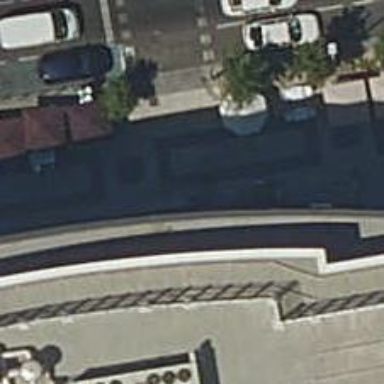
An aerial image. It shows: Sidewalk.